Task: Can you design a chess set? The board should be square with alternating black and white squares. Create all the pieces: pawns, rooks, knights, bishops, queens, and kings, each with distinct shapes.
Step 3184:
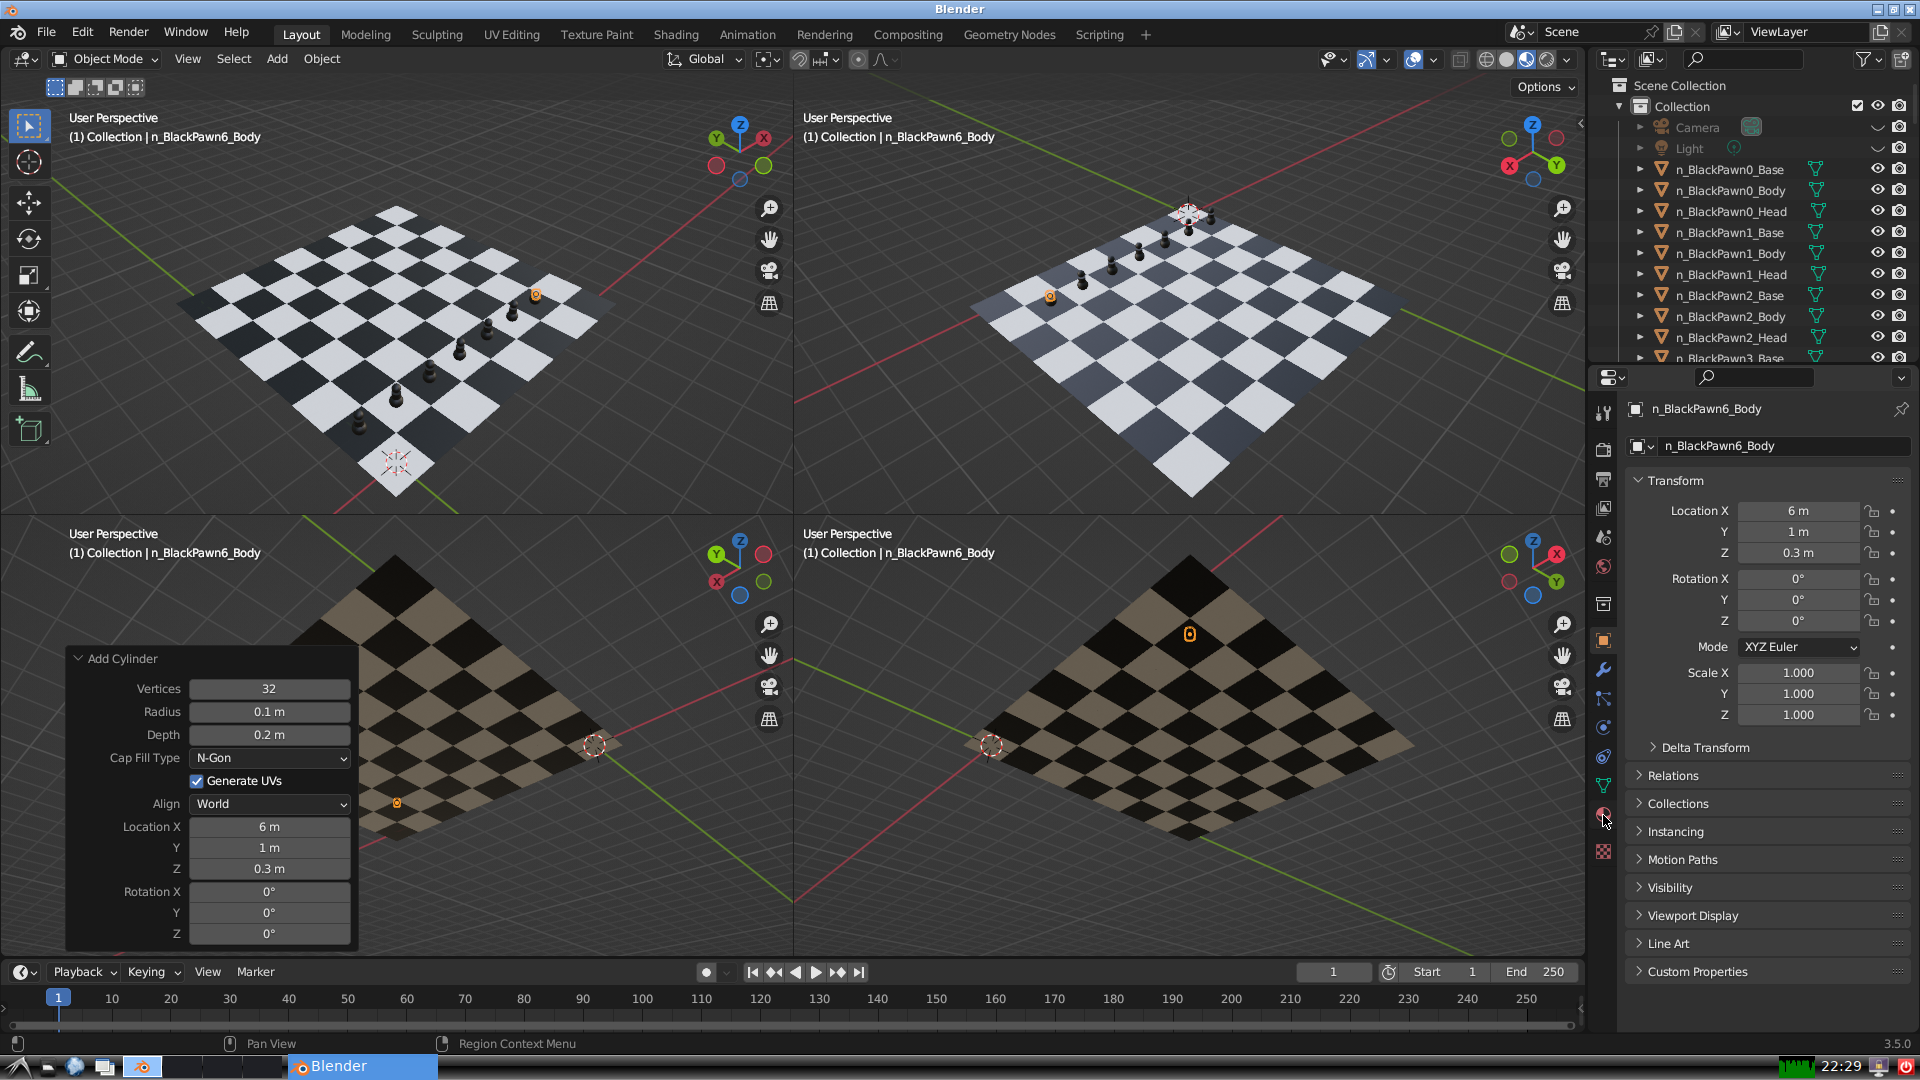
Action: click: no